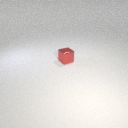
small red metal cube